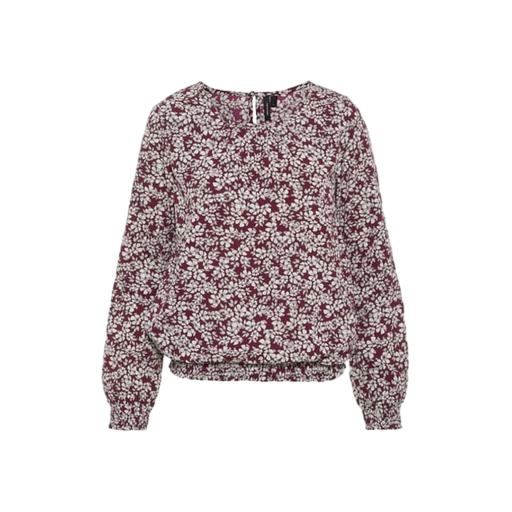
multicolor v-neck top only macy, multicolor floral-print t-shirt only macy, multicolor nly floral print shirt, white background